Question: What is the workshop about?
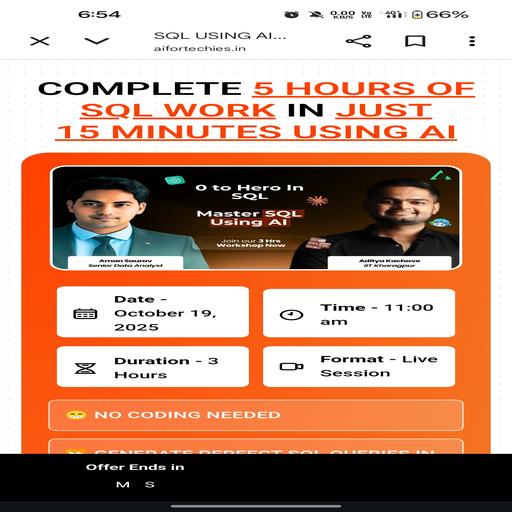
Answer: Master SQL